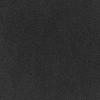
Atmospheric dust classification: dusty